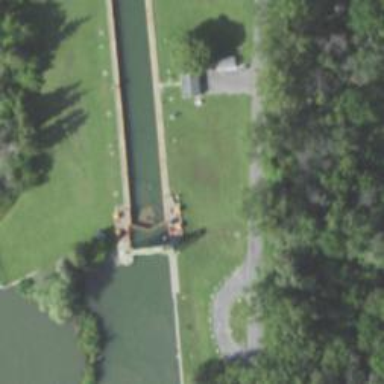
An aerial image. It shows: Lock gate along waterway.